Question: I am using gwt. i need give an "remove" image before the label as below.

How i can wrap image before the text and provide 'hyperlink on an image'?
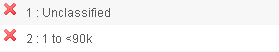
Answer: It can be done using '.prepend()' and '.append()':
'''
$('p').prepend(
$('<a></a>', { href : "http://google.com" }).append(
$('<img />', { src : 'http://placehold.it/30x30' })
)
);
'''
<URL>
In this example I have targeted '<p>' elements, so you will obviously need to change the selector according to what element you want to target (e.g table cell, list item?). What this does is first creates an image element and gives it a source, then creates an anchor element with a href, then appends the image to the anchor and finally prepends the anchor to the paragraph elements.